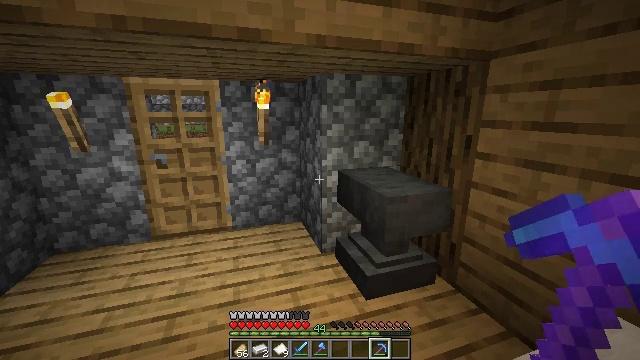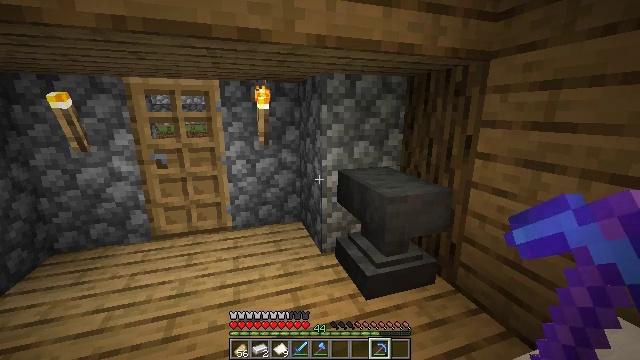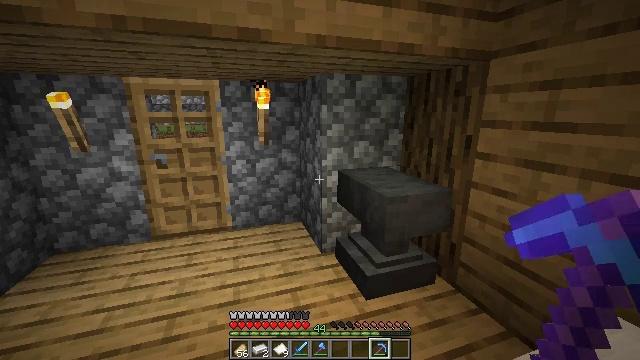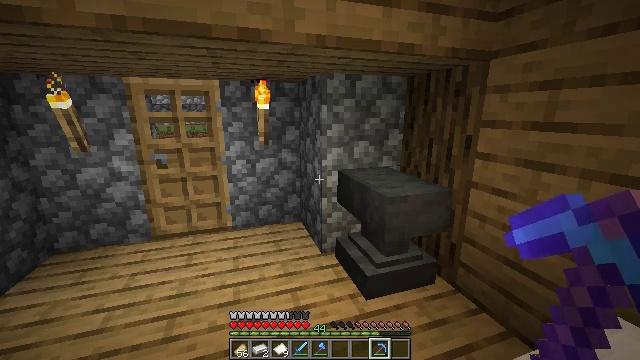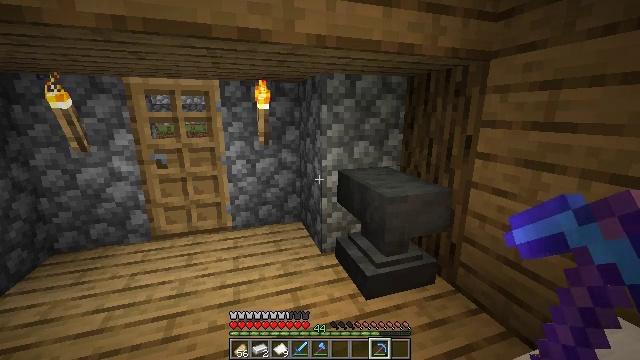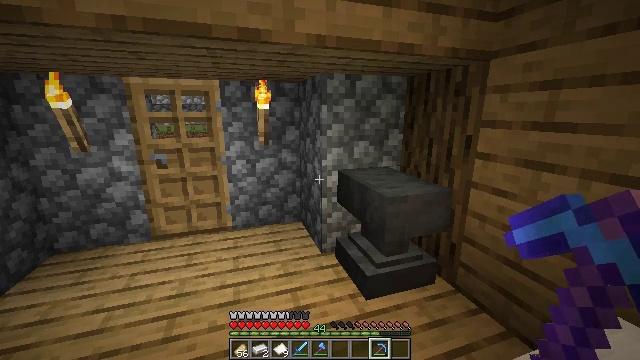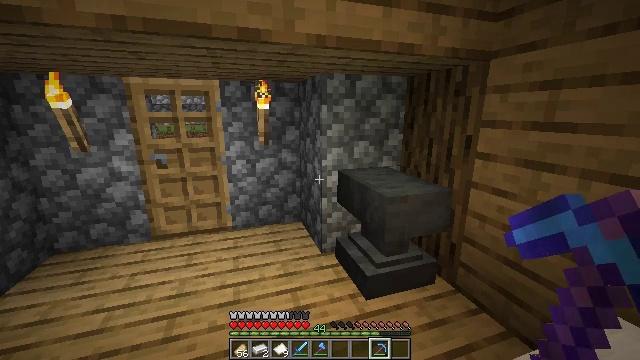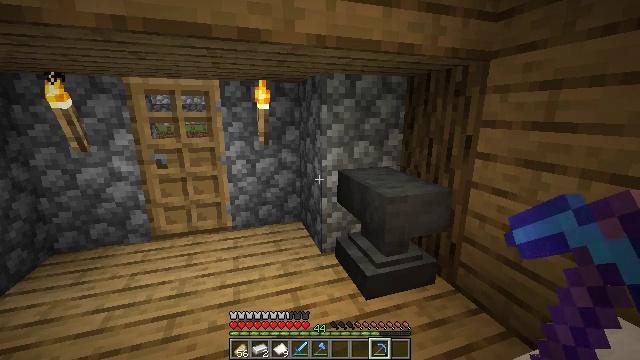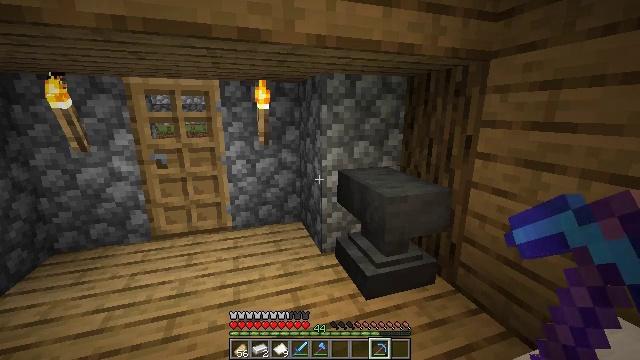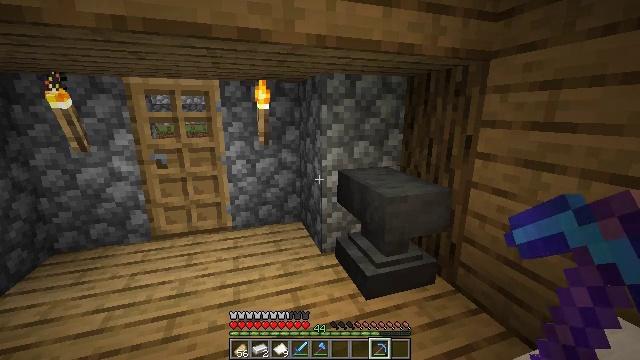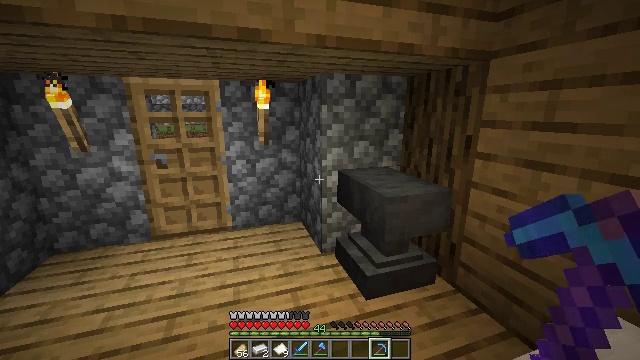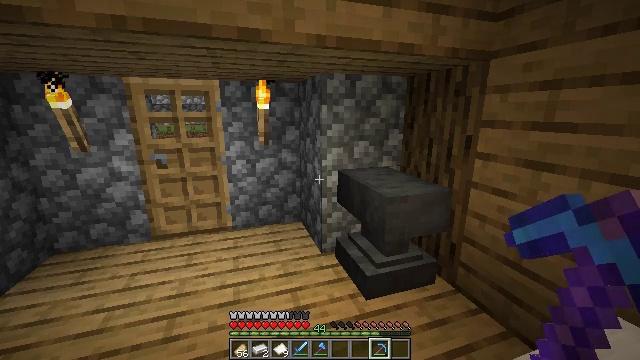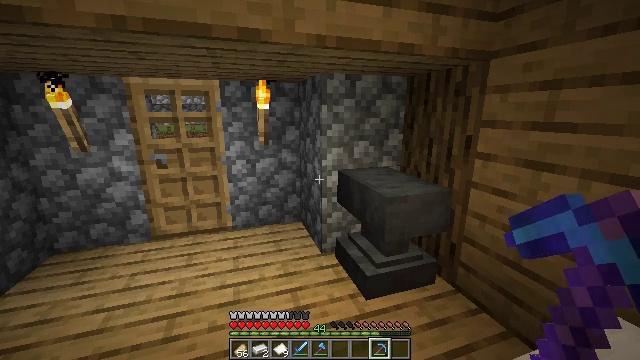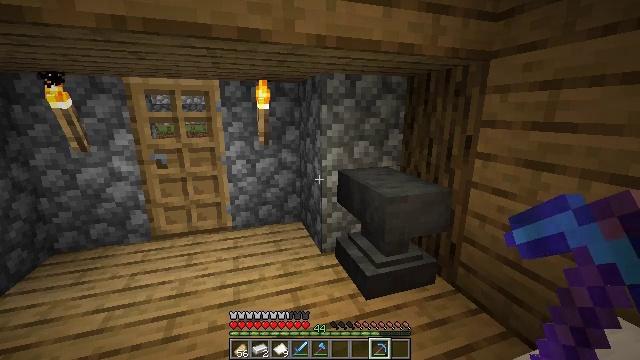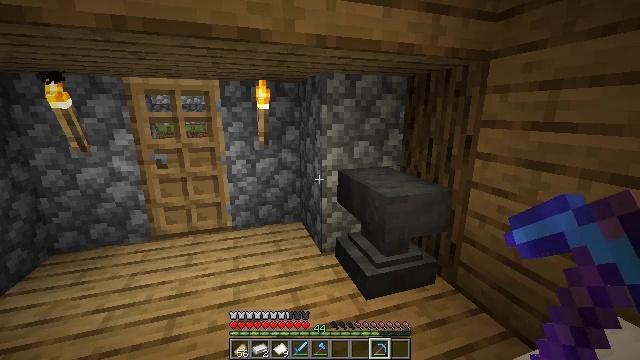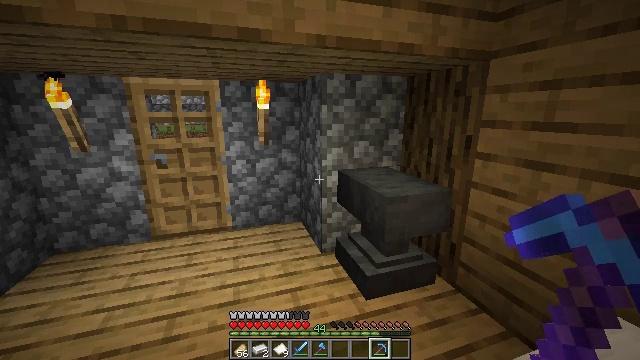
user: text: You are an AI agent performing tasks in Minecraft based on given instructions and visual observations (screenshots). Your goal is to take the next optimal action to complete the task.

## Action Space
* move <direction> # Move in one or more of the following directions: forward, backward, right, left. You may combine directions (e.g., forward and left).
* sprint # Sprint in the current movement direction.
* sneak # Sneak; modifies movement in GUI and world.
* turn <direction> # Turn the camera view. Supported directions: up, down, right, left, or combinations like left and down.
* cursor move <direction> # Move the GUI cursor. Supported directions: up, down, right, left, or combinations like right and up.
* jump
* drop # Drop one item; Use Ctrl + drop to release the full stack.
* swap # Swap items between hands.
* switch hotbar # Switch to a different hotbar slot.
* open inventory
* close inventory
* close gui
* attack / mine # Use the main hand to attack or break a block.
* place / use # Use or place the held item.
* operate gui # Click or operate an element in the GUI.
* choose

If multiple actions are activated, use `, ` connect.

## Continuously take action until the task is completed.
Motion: motion action
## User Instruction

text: Gather grass block for landscaping.
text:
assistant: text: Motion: no_op
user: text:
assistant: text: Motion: no_op
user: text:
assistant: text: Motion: no_op
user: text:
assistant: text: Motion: no_op
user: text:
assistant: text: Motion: no_op
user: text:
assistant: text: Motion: no_op
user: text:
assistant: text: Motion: no_op
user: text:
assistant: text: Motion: no_op
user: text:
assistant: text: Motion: no_op
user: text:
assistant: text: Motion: no_op
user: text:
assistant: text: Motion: no_op
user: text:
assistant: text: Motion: no_op
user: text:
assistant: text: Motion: no_op
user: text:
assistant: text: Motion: no_op
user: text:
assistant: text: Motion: no_op
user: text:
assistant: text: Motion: no_op
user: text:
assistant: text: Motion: no_op
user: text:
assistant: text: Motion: no_op
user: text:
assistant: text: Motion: no_op
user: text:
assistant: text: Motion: no_op
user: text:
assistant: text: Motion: no_op
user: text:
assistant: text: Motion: no_op
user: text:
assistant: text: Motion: no_op
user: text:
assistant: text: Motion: no_op
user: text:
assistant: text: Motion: no_op
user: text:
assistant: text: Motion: turn left
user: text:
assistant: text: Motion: turn left
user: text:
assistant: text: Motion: turn left
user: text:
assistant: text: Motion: turn left
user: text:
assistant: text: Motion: no_op